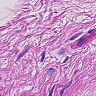
Metastatic tissue present: no